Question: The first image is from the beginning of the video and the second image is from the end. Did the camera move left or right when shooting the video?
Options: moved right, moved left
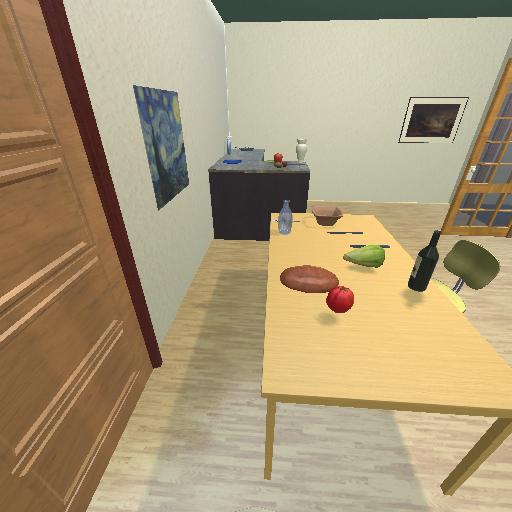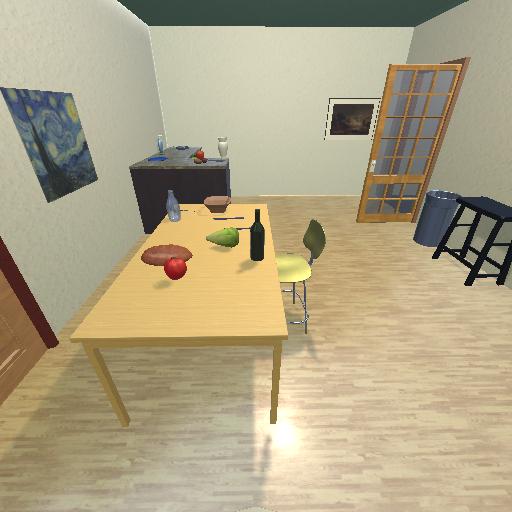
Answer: moved right